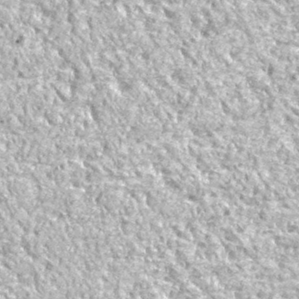
Label: frost